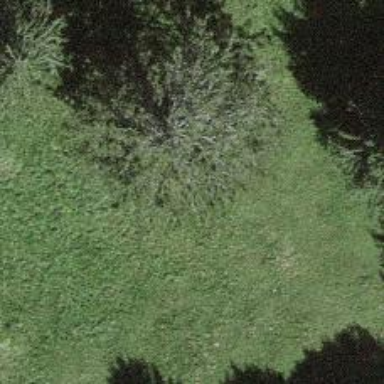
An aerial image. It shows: Single tag "natural: tree."